Question: I am developing an application using Qt for main logic and Wt for user interface.
However I came to a problem I couldn't solve. I've applied it to the wtwithqt example.
I've only changed "passGreet" function to call the signal asynchronously instead of directly.
I don't really understand why.
: Actually it really crashes when it edits Wt object at '"HelloApplication::doGreet(const QString& qname)"'

picture: <URL>
Here's the code.
'''
#include "HelloApplication.h"
#include "QtObject.h"
#include <QDebug>
#include <QThread>
QtObject::QtObject(HelloApplication *wt, QObject *parent)
: QObject(parent),
wt_(wt)
{}
void QtObject::passGreet(const QString& name)
{
//Q_EMIT greet(name);
QMetaObject::invokeMethod(this, "greet", Qt::QueuedConnection, Q_ARG(QString, name));
}
void QtObject::doGreet(const QString& name)
{
wt_->doGreet(name);
}
'''
Rest of the unchanged code is here: <URL>
Thanks for any help in advance!
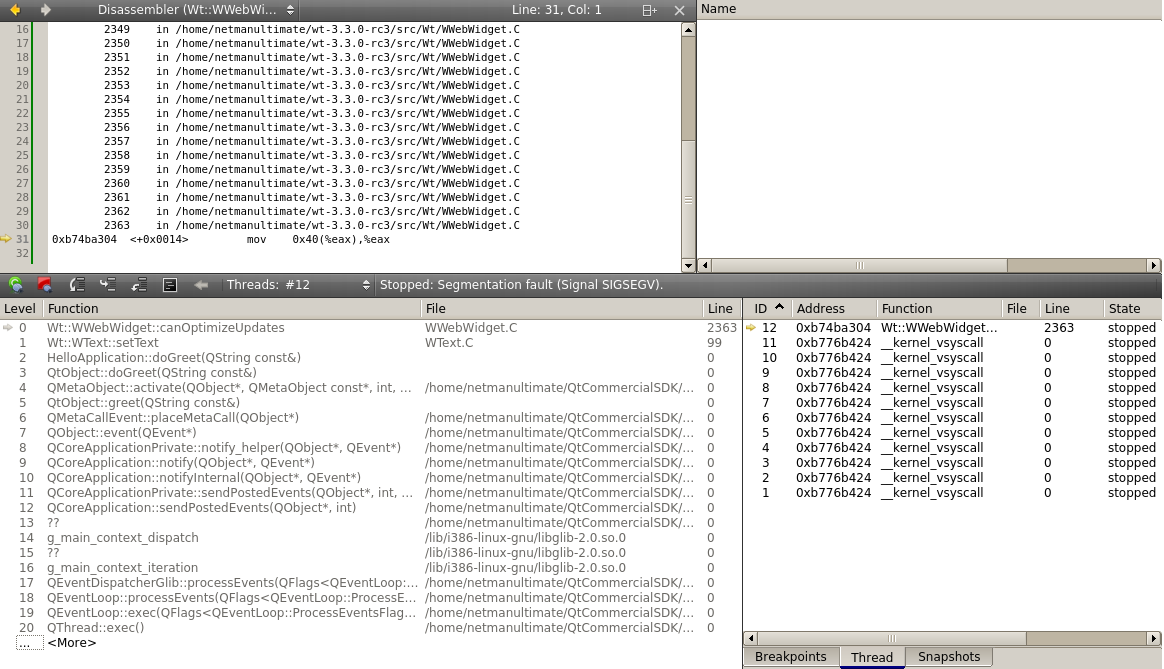
Answer: What you show here is a QThread that updates the Wt widget tree, and that did not grab the WApplication::UpdateLock. Apart from ensuring that you have exclusive access to the widget tree, the update lock also sets some thread local storage, and the missing TLS (WApplication::instance()) causes your application to crash.
The required locking mechanism can be complex - it can be easier to use WServer::post() to avoid deadlocks.